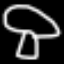
Label: mushroom